Here is the envelope spectrum of one vibration snapshot from a rolling-element bearing, with each characteristic fault-frequency family marked on the frequency axis. Classify the bearing condition as one of: normal, inner_race, outer_race, ball.
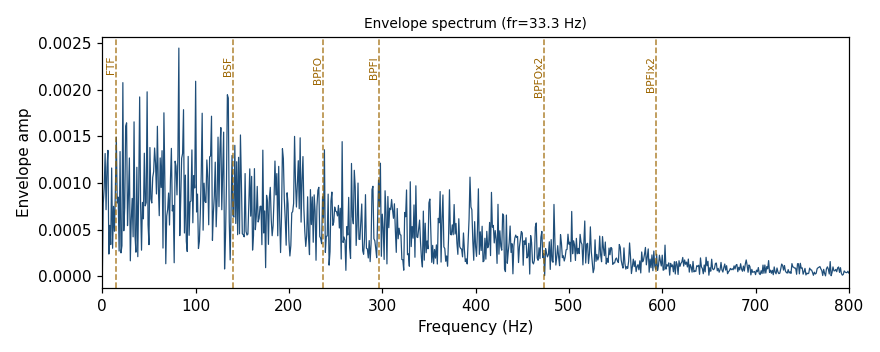
Answer: normal